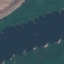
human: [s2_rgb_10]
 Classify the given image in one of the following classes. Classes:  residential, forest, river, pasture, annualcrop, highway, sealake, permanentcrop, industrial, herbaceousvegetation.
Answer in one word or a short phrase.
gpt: River